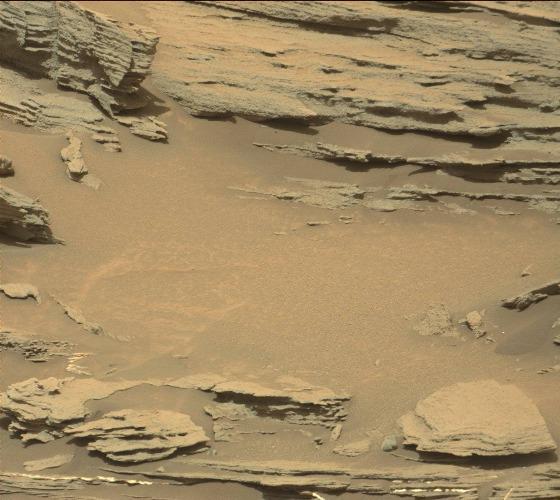
Terrain classes present: Bedrock, Gravel / Sand / Soil, Rock, Shadow